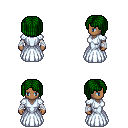
a pixel art fantasy rpg character, female body template, human, dark skin, underdress, metal pants, green pageboy hairstyle, white cloth bandages, four views (front, back, left, right), 2x2 character sprite sheet, small pixel art, hard edges, no anti-aliasing